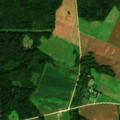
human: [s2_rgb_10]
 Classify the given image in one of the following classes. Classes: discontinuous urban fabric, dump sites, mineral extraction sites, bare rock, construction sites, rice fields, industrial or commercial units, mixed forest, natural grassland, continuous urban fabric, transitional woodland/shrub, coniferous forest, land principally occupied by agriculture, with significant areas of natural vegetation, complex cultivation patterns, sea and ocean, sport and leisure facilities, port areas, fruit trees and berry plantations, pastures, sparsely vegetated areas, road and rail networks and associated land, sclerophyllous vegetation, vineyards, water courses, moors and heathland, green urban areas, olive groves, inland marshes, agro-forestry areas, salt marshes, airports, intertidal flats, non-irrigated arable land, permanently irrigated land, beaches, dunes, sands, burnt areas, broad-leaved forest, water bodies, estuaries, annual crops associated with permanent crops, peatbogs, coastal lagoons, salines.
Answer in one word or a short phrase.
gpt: non-irrigated arable land, complex cultivation patterns, coniferous forest, mixed forest